The trace is the raw vibration amplitude of a rotating bearing as a function of time. Determine the bearing's health state. Answer with exactly one of: normal, inner_race, outer_race, ball.
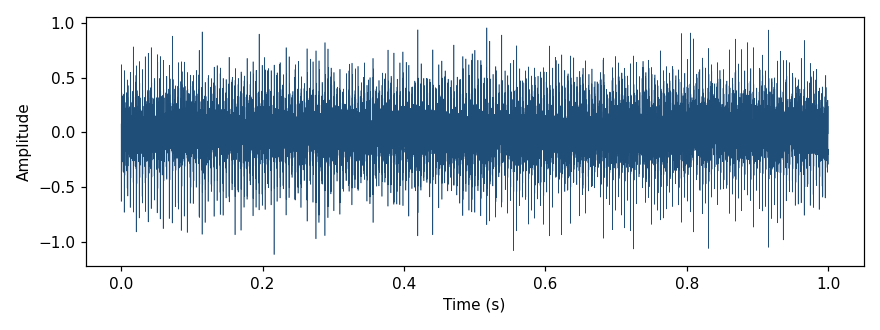
Answer: outer_race